Interaction volume radius: 5 \u00c5
Interaction volume height: 10 \u00c5
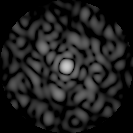
Disorder parameter: 0.7908